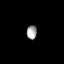
Tissue: prostate
Cell type: T cells
Senescence score: 0.6964
Nuclear area (px): 141
Mean DAPI intensity: 161.156